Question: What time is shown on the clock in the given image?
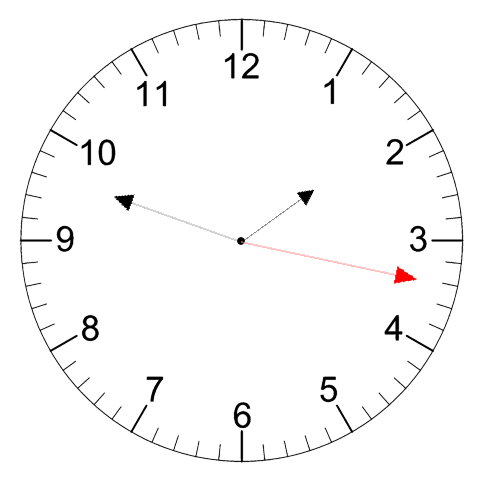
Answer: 01:48:17